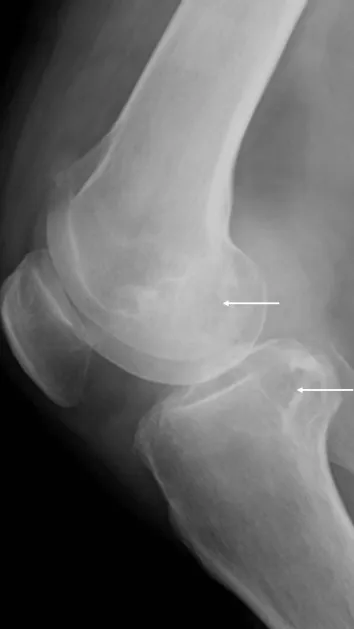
Radiographic images of the right knee. , sagittal view The arrows point to the cystic formations in the proximal tibia and lateral distal femoral condyle.
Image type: radiology (x_ray)